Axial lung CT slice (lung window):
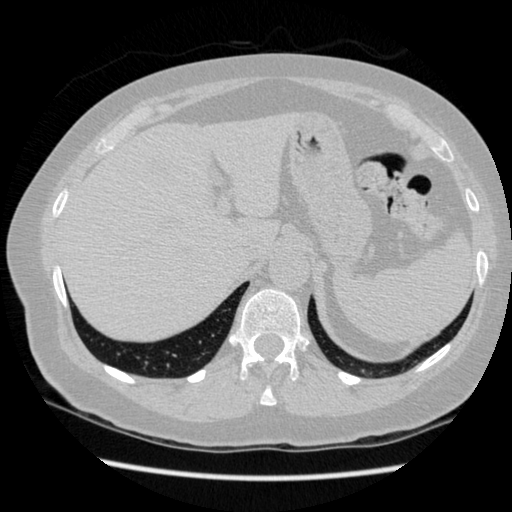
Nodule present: no